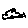
Label: car